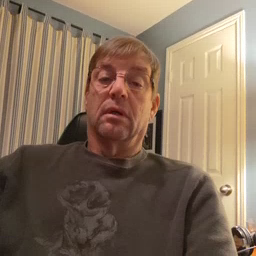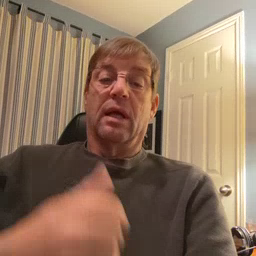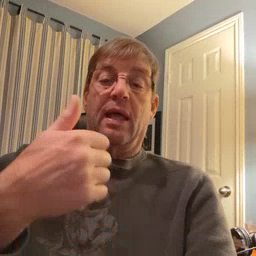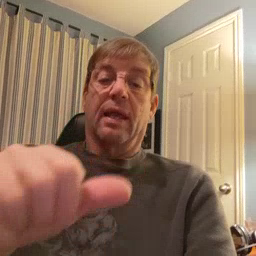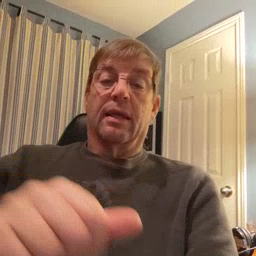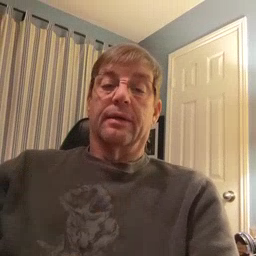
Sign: any